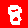
Digit: 8